Question: I don't know how to call it. when you put text in the textbox and hit the enter, the text you put in is packed as a box or something like circle.
something like this.

Can someone let me know what it's called and what language is used ?
thanks.
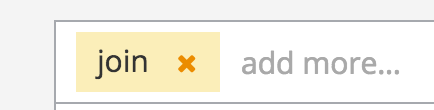
Answer: you can use plugins for this. just like this one <URL>